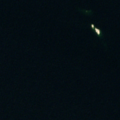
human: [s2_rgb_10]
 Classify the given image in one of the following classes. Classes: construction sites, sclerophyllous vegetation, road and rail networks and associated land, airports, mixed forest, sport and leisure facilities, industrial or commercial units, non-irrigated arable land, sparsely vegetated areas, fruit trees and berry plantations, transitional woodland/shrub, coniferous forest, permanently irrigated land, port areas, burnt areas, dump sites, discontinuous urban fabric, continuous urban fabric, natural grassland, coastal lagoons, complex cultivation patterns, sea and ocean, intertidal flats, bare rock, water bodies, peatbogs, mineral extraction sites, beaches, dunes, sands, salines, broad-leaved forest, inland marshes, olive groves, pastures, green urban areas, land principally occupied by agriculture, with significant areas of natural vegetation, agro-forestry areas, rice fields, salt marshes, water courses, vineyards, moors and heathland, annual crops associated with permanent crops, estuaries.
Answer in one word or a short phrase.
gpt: sea and ocean